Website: macys
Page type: delivery-shipping
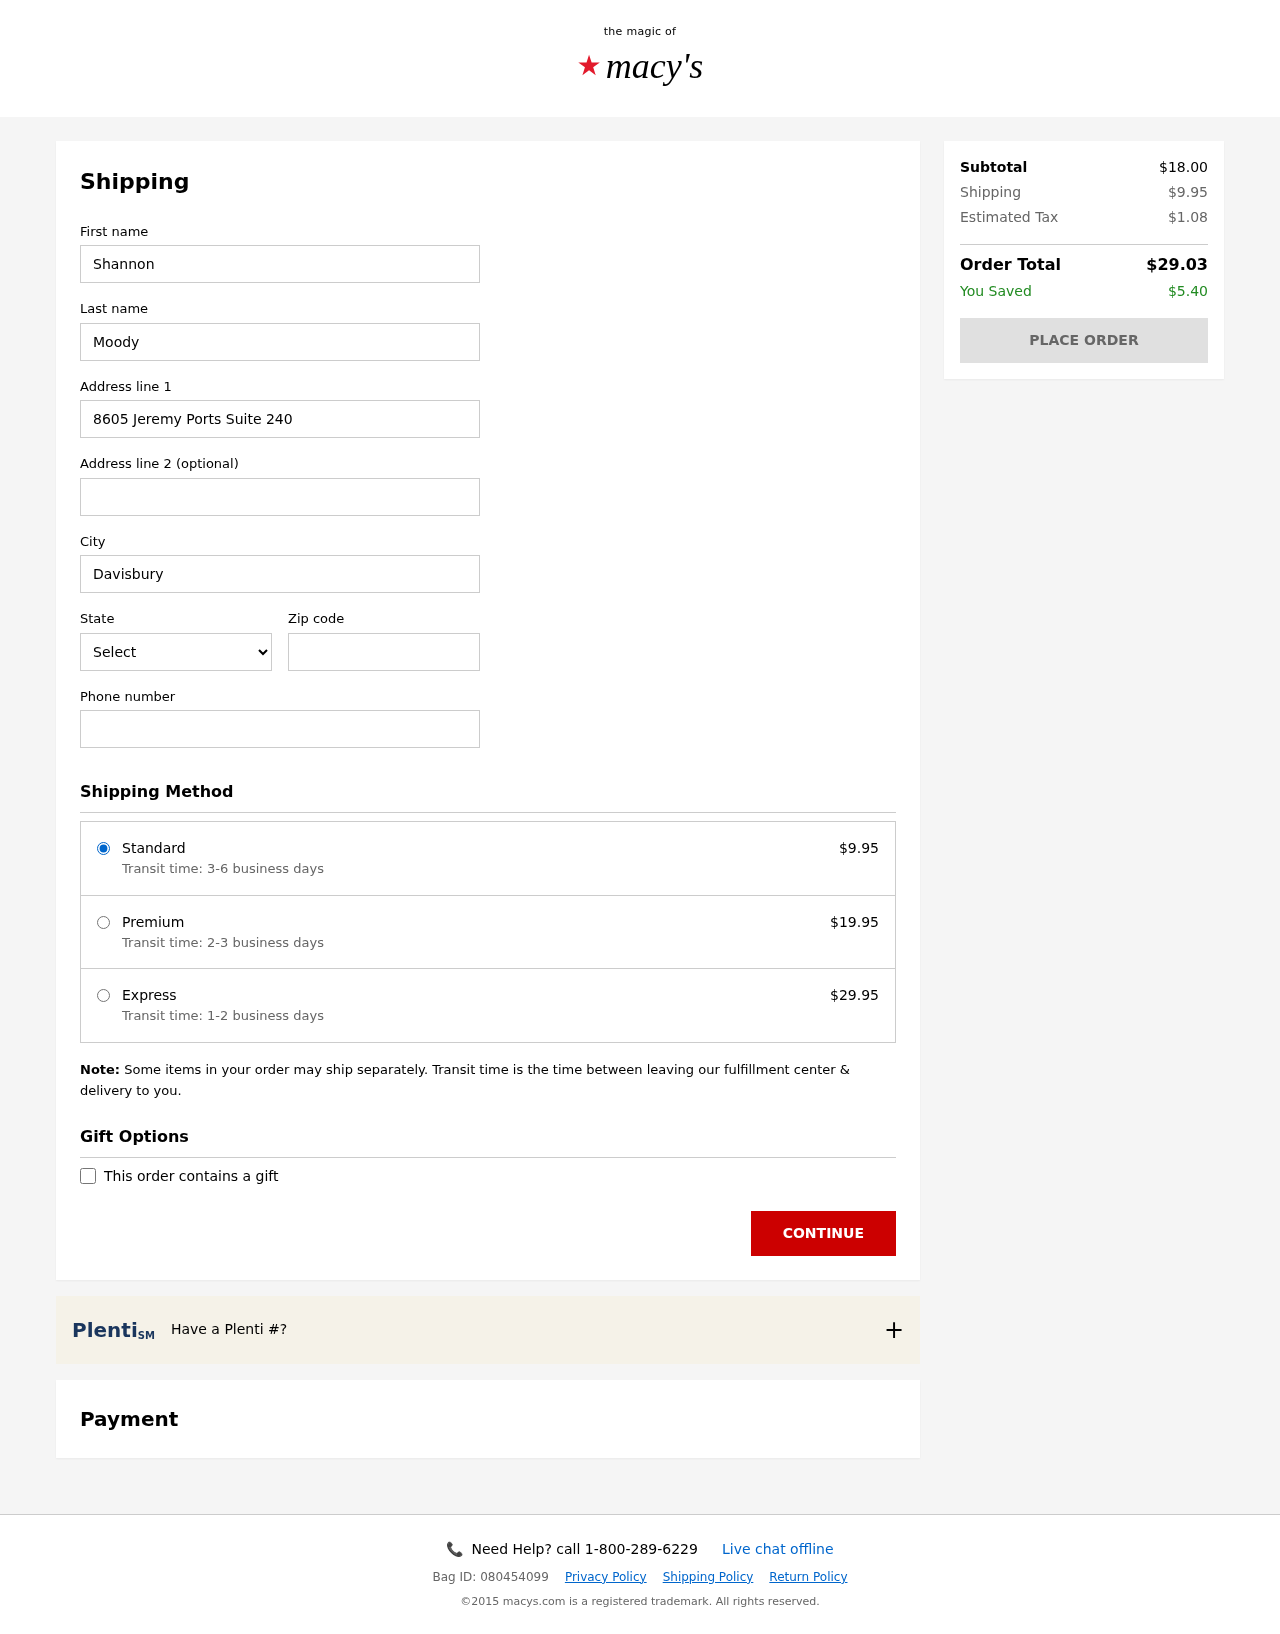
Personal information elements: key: PII_CITY
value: Davisbury
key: PII_FIRSTNAME
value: Shannon
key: PII_LASTNAME
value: Moody
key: PII_PHONE
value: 3984526946
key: PII_POSTCODE
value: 27371
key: PII_STATE_ABBR
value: SC
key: PII_STREET
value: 8605 Jeremy Ports Suite 240
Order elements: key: ORDER_SHIPPING_COST
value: $9.95
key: ORDER_SHIPPING_PREMIUM
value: $19.95
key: ORDER_SHIPPING_EXPRESS
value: $29.95
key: ORDER_SUBTOTAL
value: $18.00
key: ORDER_TAX
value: $1.08
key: ORDER_TOTAL
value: $29.03
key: ORDER_SAVINGS
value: $5.40